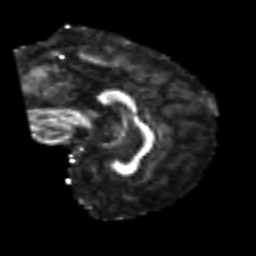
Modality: FA
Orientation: sagittal
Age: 74
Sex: male
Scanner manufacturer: siemens
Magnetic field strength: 3 T
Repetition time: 4.987 s
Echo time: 0.0792 s